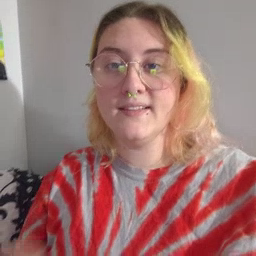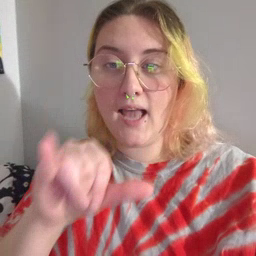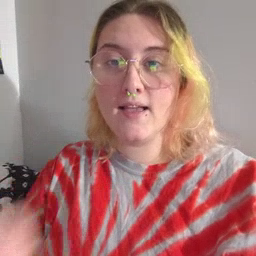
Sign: stay